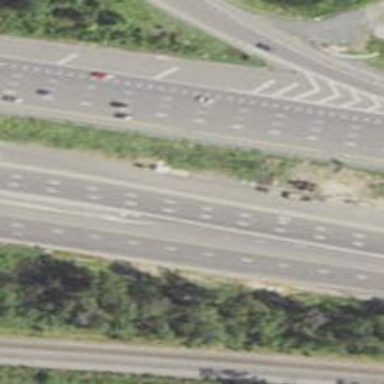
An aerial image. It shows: Asphalt motorway.